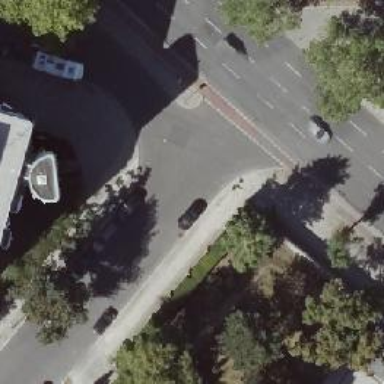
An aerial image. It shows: Unmarked crossing on the road.